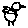
Label: bird